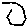
Label: hexagon